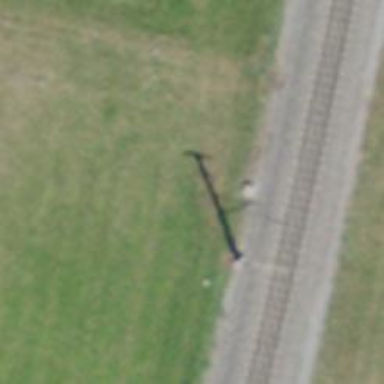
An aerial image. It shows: Catenary mast for power lines.